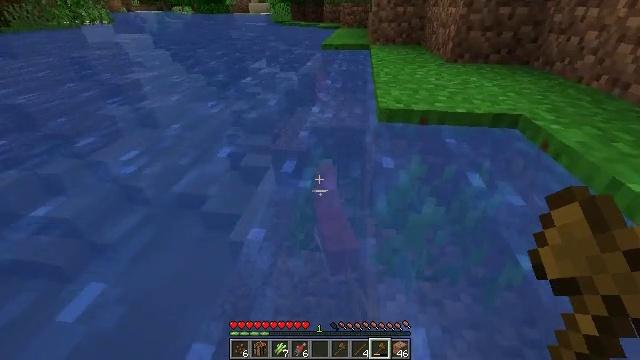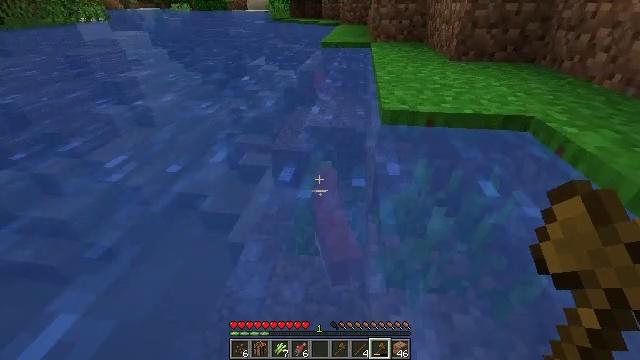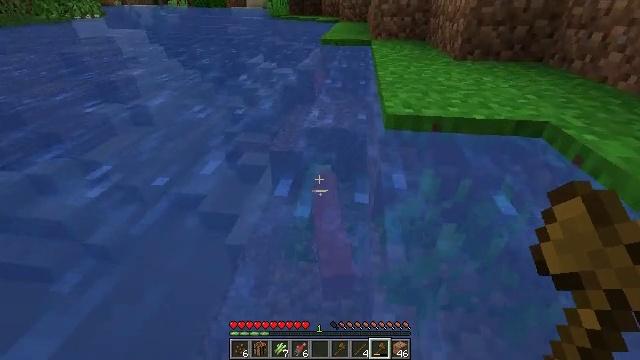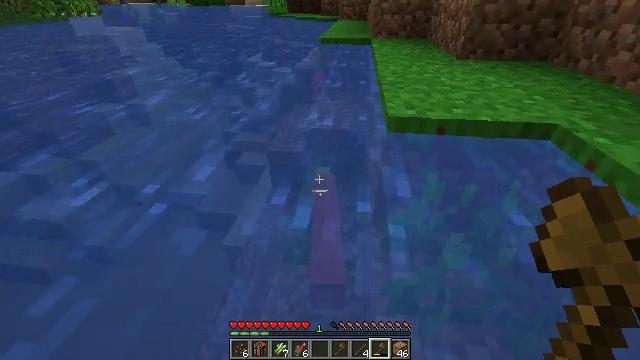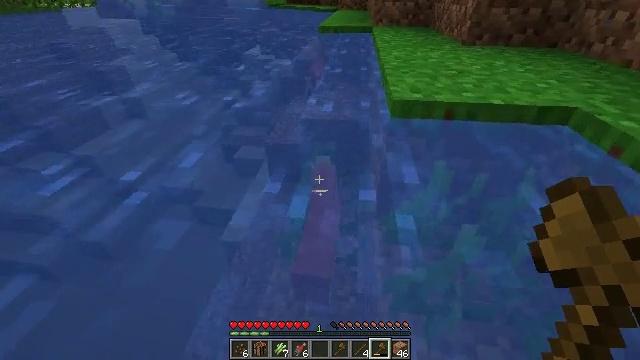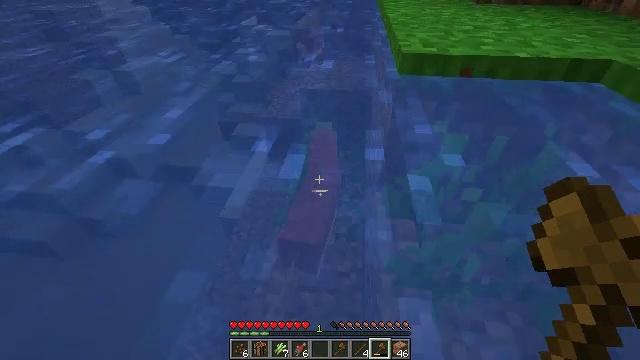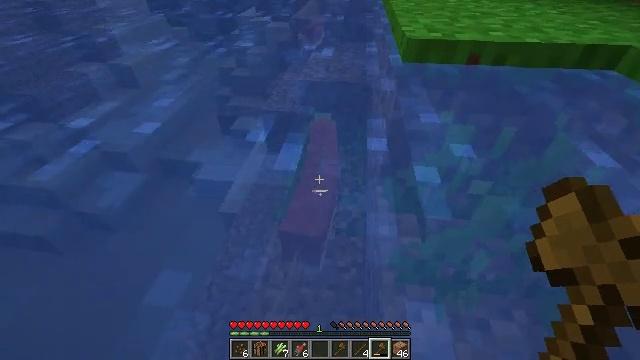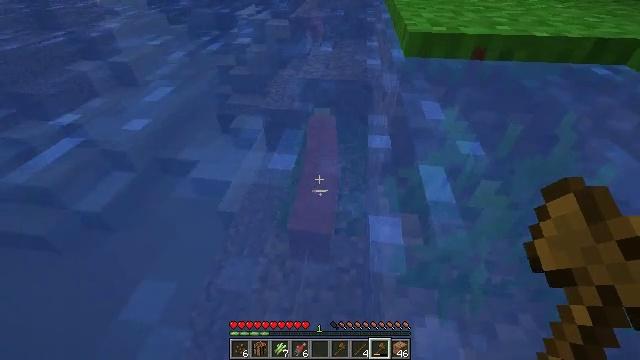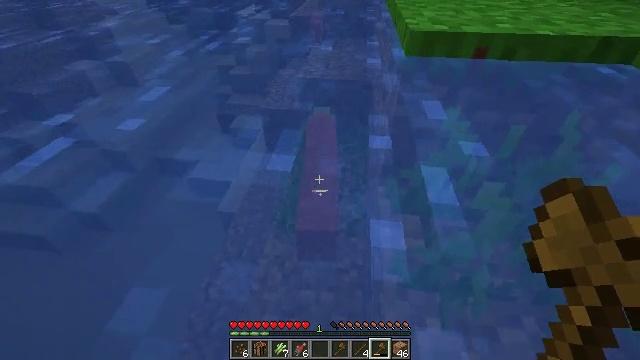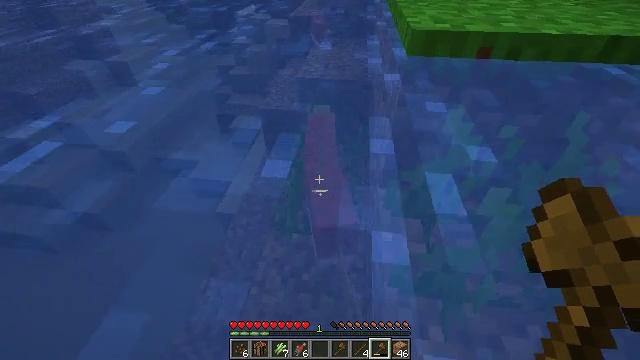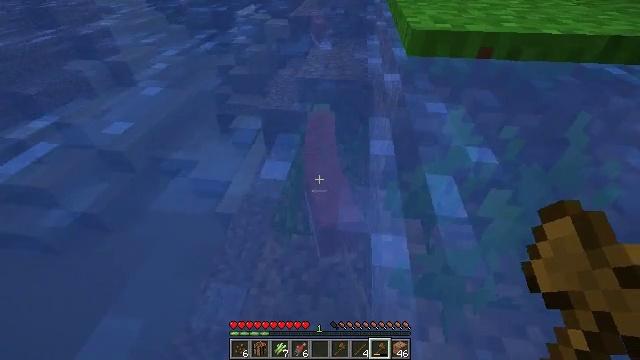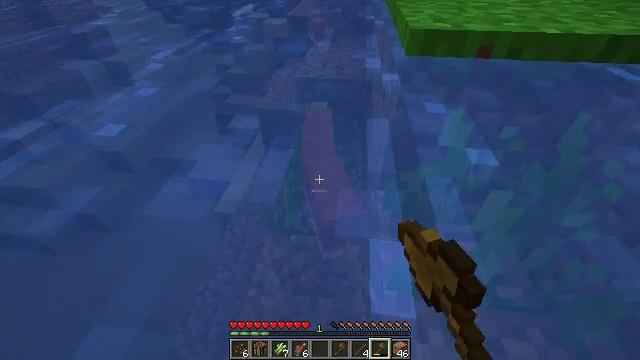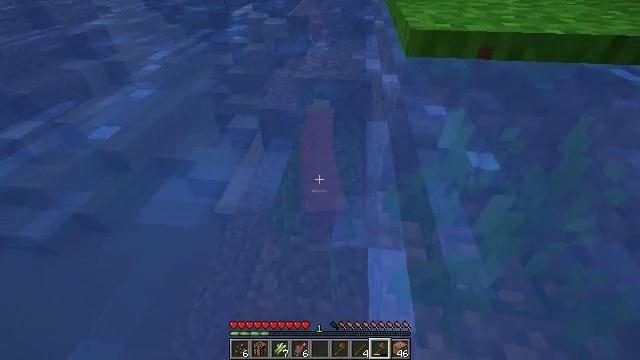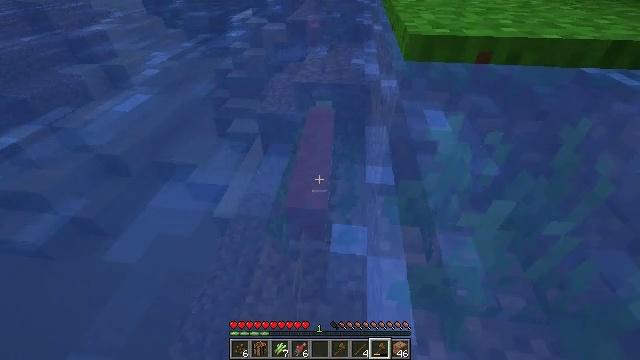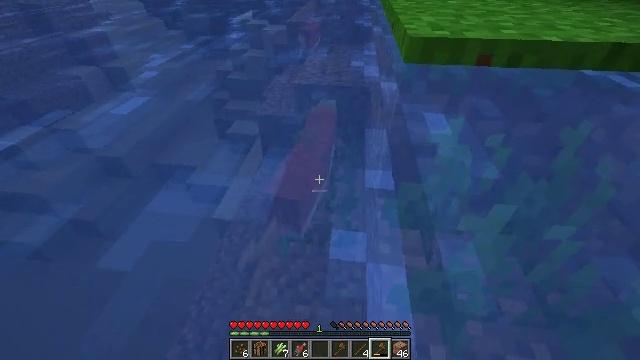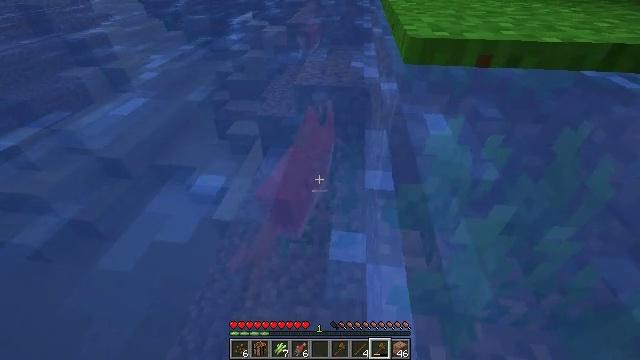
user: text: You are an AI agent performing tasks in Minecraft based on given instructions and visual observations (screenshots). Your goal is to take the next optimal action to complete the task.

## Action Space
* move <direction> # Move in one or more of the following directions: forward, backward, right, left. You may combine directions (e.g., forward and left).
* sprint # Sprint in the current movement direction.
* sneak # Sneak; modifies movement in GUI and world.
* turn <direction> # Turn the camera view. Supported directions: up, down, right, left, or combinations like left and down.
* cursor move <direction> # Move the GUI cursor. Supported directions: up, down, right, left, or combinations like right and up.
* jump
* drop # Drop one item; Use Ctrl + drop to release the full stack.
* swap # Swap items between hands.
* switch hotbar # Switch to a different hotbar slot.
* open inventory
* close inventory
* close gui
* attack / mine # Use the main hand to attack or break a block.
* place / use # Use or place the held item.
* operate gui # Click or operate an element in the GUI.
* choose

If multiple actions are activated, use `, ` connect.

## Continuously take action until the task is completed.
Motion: motion action
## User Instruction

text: Hunt fish.
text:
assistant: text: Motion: move forward
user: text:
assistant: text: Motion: move forward
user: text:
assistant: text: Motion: sneak
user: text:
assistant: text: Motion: sneak, turn down
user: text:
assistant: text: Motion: sneak, turn down
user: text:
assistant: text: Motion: sneak, turn down
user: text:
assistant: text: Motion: sneak
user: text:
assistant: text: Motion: sneak
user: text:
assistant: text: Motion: sneak
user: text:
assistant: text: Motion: sneak, attack / mine
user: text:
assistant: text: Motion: sneak, attack / mine
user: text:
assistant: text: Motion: sneak, attack / mine
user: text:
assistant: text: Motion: sneak, attack / mine
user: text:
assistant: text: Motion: sneak
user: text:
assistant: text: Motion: sneak
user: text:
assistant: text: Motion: sneak
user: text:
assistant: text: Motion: sneak
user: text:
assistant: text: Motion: sneak
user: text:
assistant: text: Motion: move forward, sneak
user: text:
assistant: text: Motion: move forward, sneak
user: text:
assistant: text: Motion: move forward, sneak
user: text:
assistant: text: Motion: move forward, sneak
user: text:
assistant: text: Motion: move forward, sneak
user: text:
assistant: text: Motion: move forward and move left, sneak
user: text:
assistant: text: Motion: move forward and move left, sneak
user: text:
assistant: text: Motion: move forward and move left
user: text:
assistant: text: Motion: move forward and move left
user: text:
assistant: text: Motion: move forward and move left
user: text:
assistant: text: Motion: move forward and move left, turn up
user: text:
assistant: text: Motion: move forward and move left, turn up